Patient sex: M
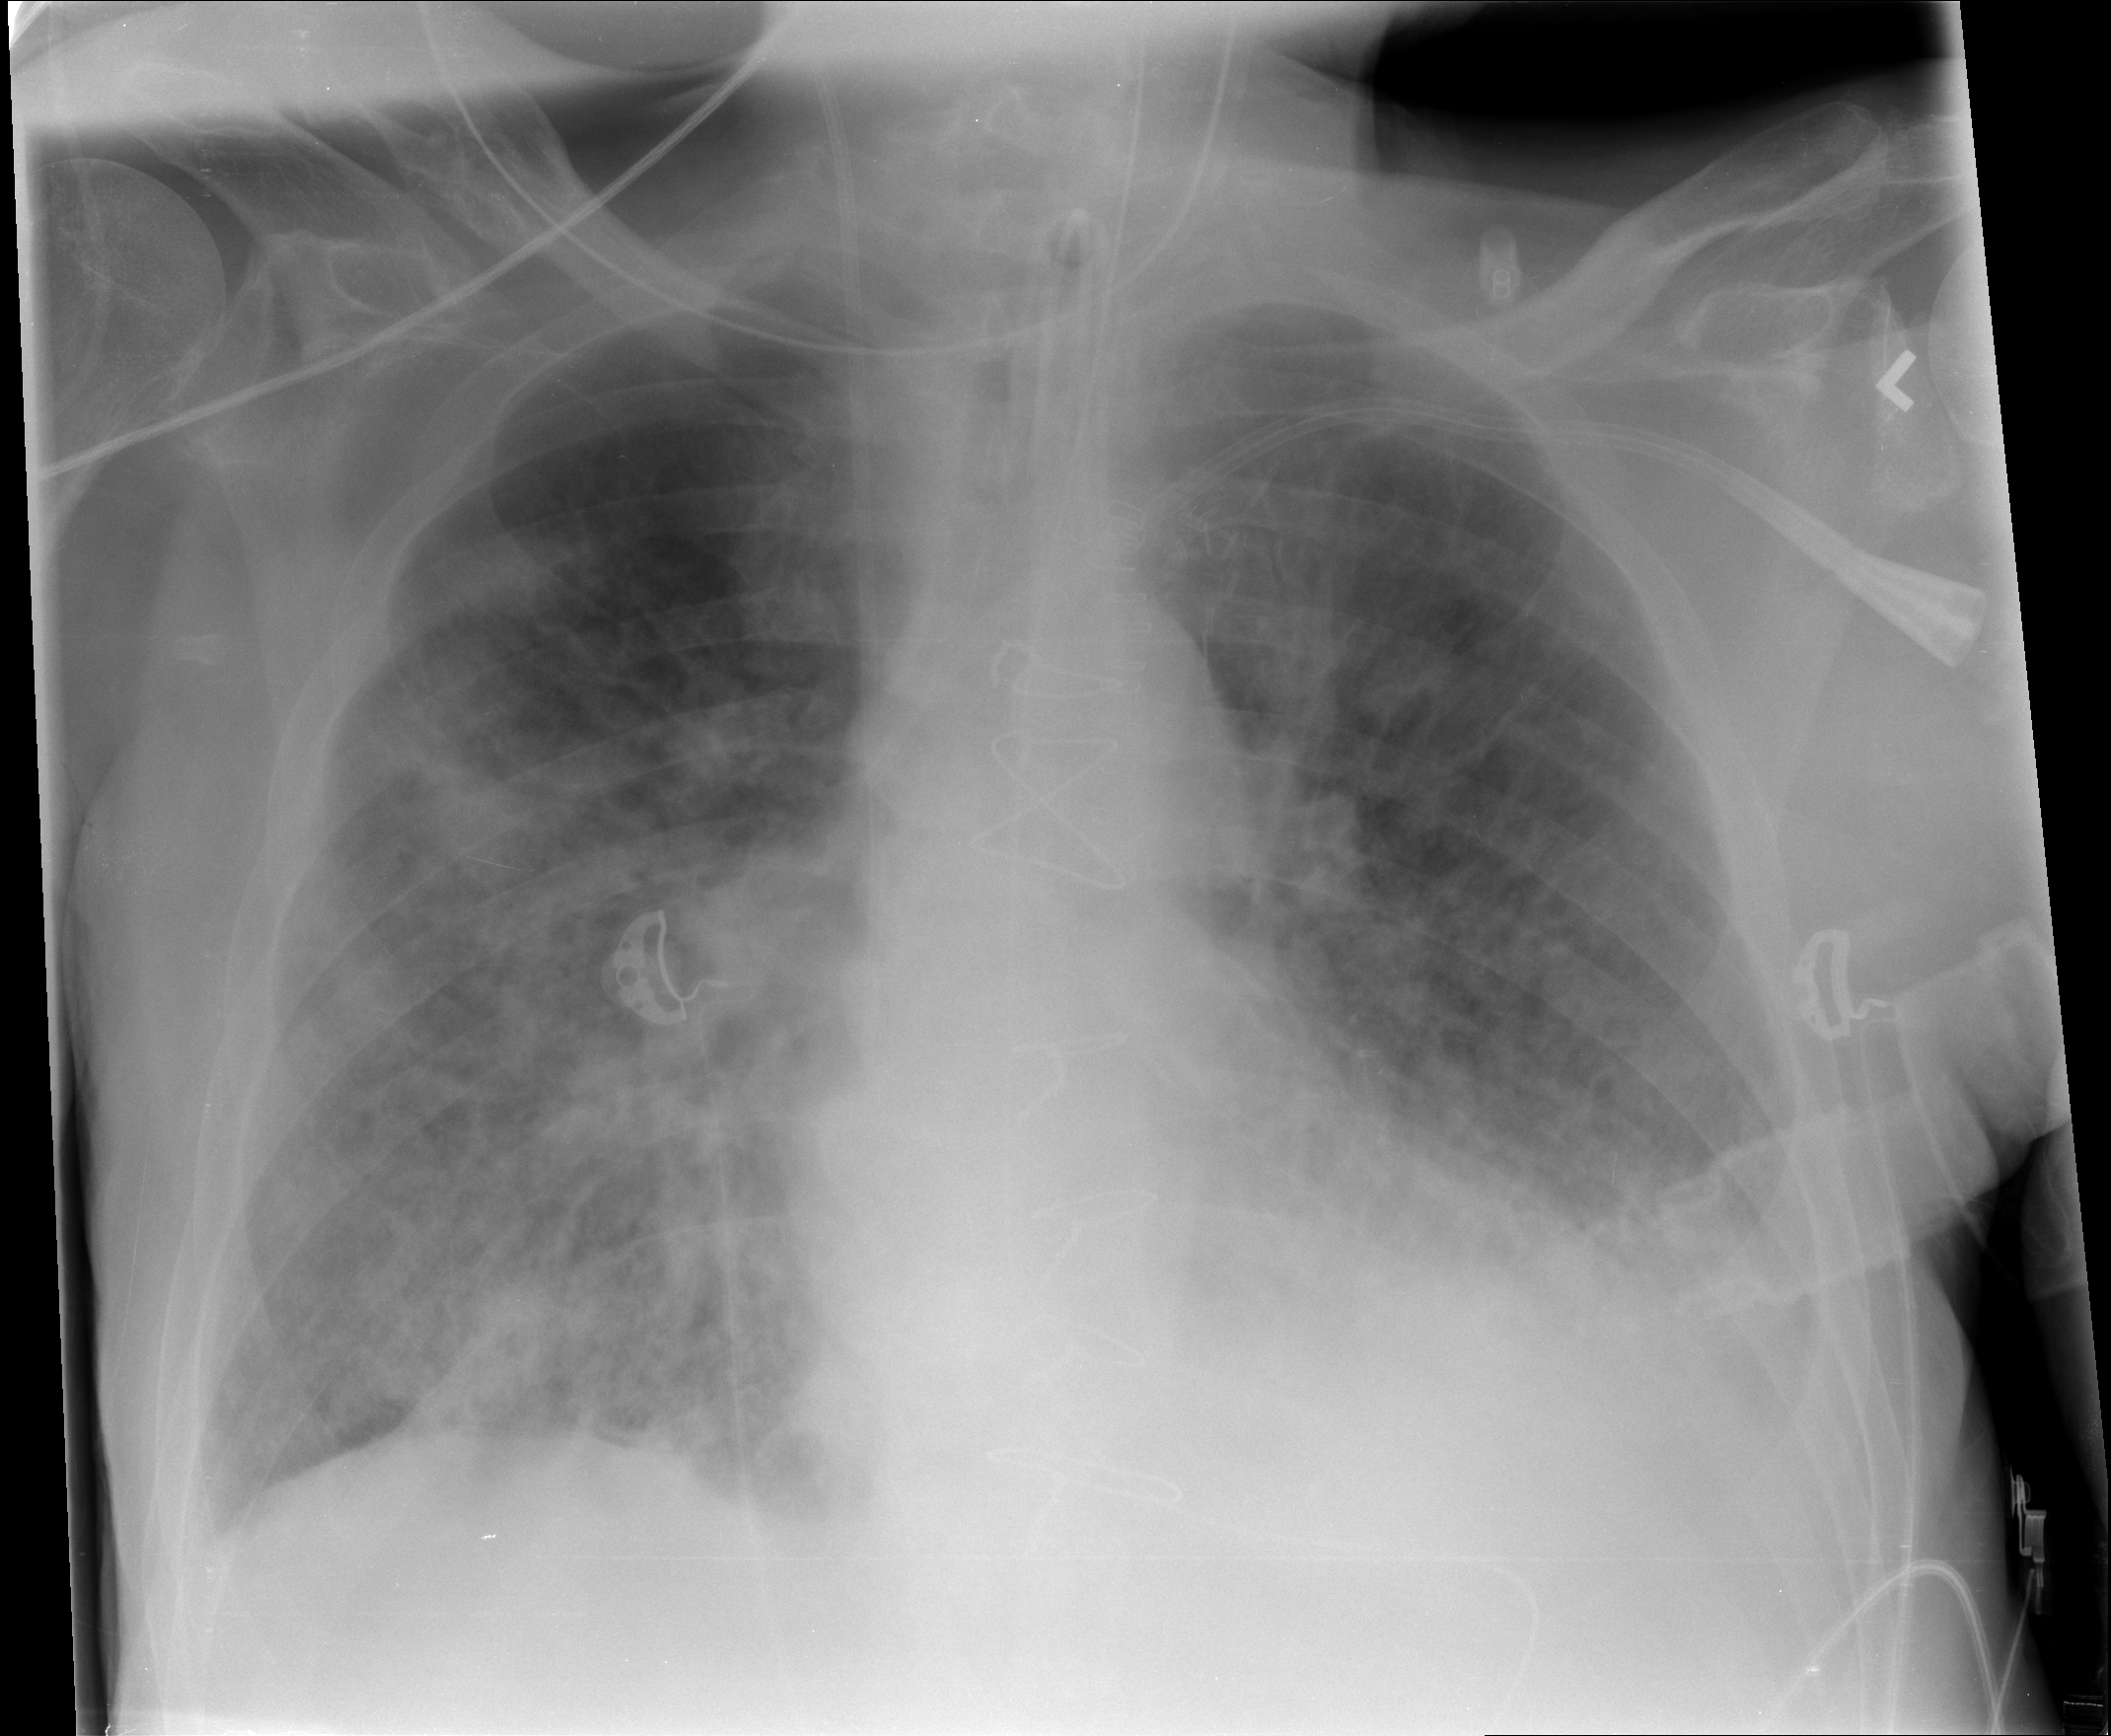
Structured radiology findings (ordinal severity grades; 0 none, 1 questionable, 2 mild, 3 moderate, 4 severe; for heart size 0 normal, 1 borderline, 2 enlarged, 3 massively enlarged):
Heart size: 2
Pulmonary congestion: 2
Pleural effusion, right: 2
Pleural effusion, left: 3
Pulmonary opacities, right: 4
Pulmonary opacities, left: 3
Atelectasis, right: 2
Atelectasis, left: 2